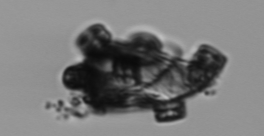
Label: Delphineis